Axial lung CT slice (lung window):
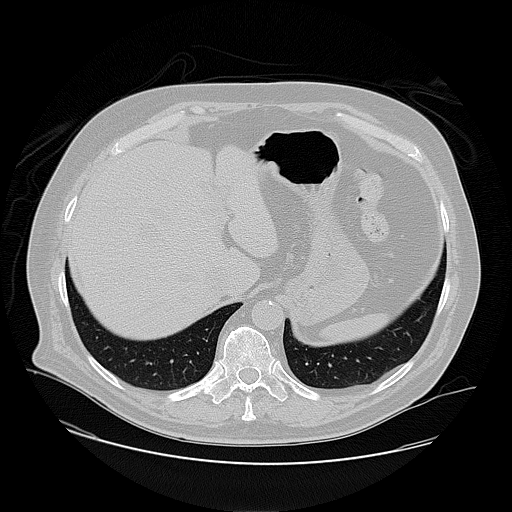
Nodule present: no